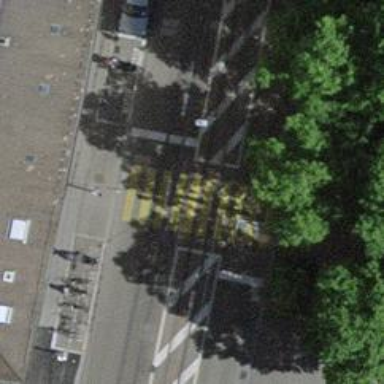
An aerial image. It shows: Zebra crossing with traffic signals. The crossing is marked by traffic lights.